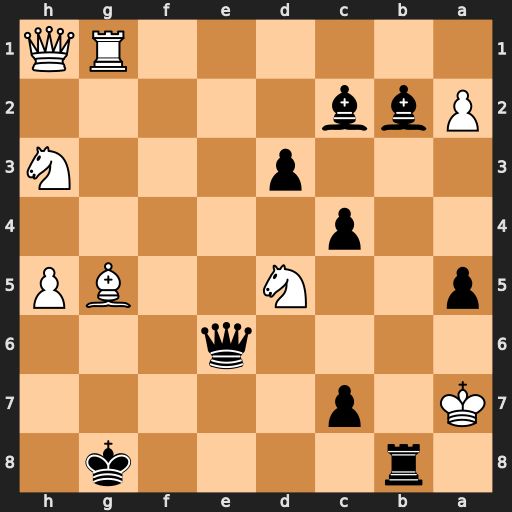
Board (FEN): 1r4k1/K1p5/4q3/p2N2BP/2p5/3p3N/Pbb5/6RQ
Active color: b
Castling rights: -
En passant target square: -
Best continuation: Ra8+ Kxa8 Qc8+ Ka7 Bd4+ Nb6 Bxb6#